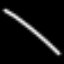
Label: line